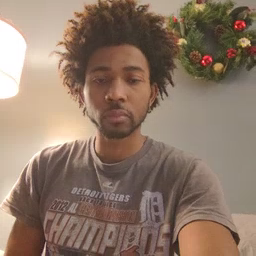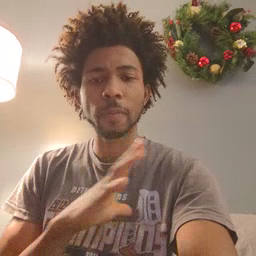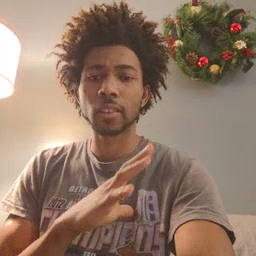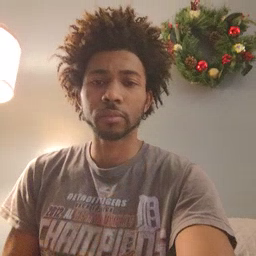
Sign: fine